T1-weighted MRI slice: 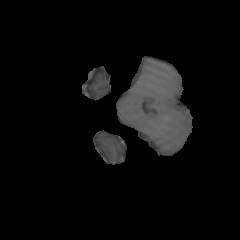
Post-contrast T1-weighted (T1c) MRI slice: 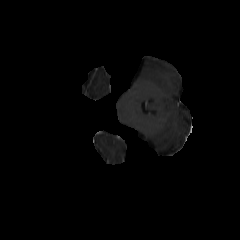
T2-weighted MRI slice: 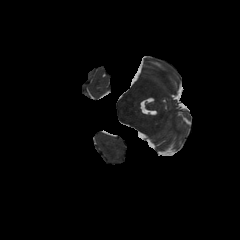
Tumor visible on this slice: no